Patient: sex F, age 58
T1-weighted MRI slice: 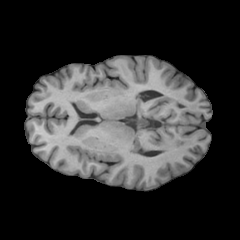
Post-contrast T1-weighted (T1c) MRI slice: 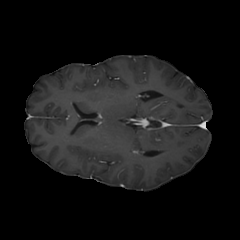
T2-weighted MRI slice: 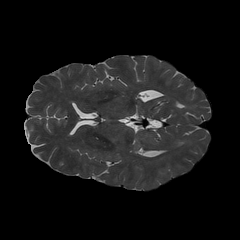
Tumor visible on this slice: no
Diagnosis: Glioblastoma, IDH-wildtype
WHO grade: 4